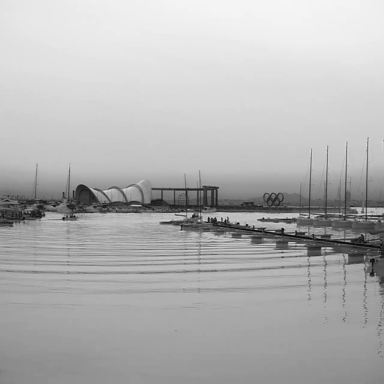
There are nine objects shown in the infrared image, including eight sailboats, and a canoe.